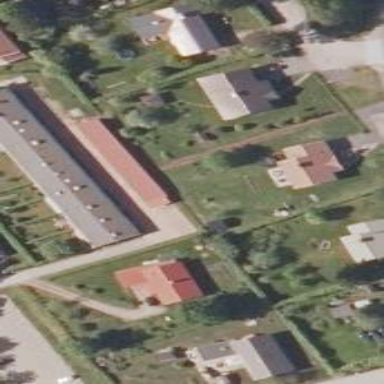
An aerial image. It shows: Terrace building.